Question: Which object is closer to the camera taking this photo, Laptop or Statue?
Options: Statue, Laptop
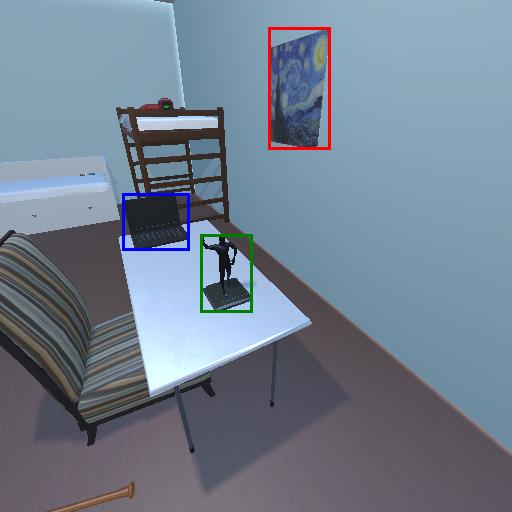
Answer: Statue